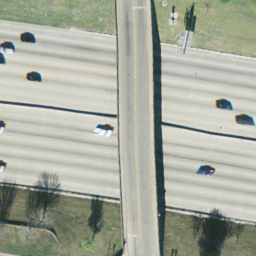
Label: overpass